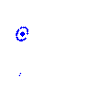
Particle: pion